Question: For number based fields in django a incrementor widget is placed to the righ in each textbox. How can I remove this?

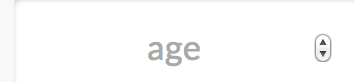
Answer: Apparently it is an html5 thing and is called a spinner. It can be solved with this css:
'''
input::-webkit-outer-spin-button,
input::-webkit-inner-spin-button {
/* display: none; <- Crashes Chrome on hover */
-webkit-appearance: none;
margin: 0; /* <-- Apparently some margin are still there even though it's hidden */
}
'''
Referenced from: <URL>